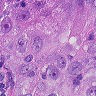
Metastatic tissue present: yes